Interaction volume radius: 5 \u00c5
Interaction volume height: 10 \u00c5
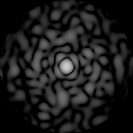
Disorder parameter: 0.8612